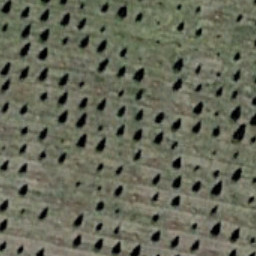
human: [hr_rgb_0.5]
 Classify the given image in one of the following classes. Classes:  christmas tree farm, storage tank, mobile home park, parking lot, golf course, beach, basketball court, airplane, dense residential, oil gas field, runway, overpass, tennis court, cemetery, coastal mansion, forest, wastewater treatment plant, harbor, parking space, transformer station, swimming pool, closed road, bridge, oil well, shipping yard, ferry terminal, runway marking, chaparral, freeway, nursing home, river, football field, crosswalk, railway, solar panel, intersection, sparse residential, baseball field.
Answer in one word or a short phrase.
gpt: christmas tree farm